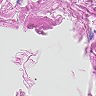
Metastatic tissue present: no